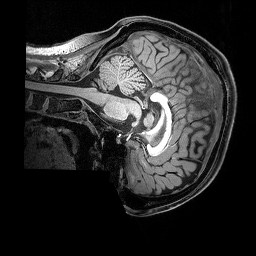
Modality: T1w
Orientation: sagittal
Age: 20
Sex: female
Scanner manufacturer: siemens
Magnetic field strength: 3 T
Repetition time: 2.5 s
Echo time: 0.00369 s